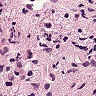
Metastatic tissue present: yes